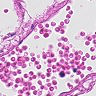
Metastatic tissue present: no